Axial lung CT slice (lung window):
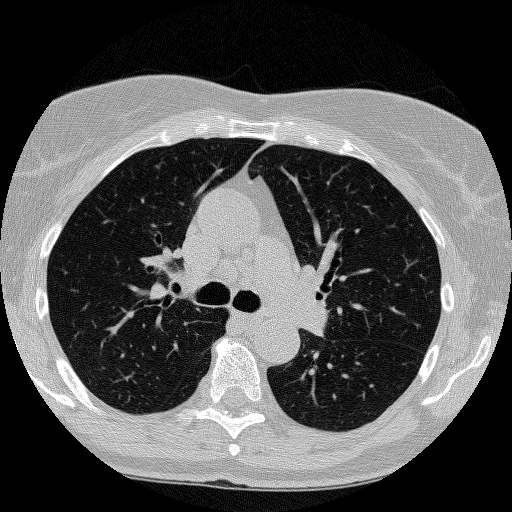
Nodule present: no